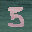
Label: 5